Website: home-depot
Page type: account-dashboard
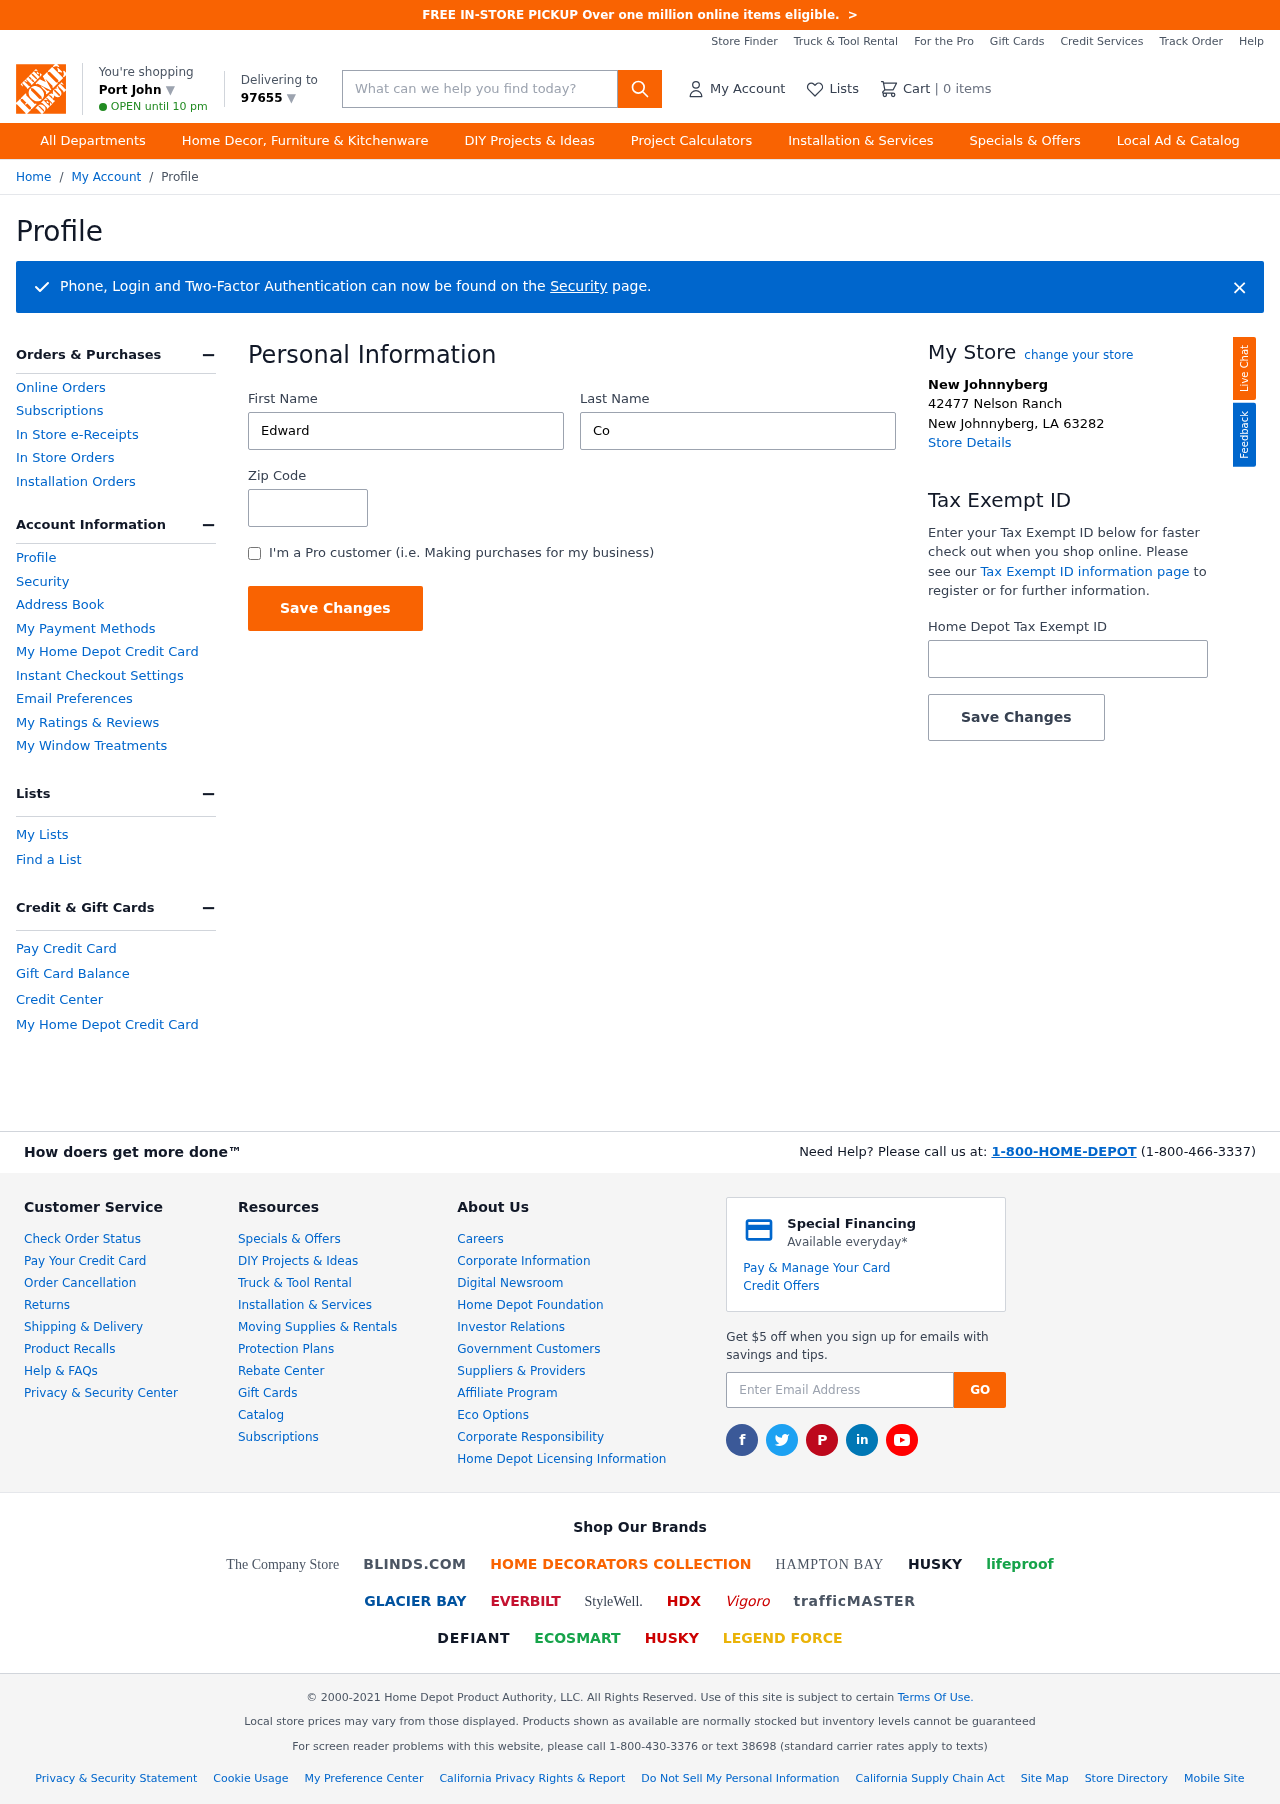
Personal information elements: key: PII_CITY
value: Port John ▼
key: PII_FIRSTNAME
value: Edward
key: PII_LASTNAME
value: Collins
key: PII_LOCATION1_CITY
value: New Johnnyberg
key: PII_LOCATION1_CITY_STATE_ZIP
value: New Johnnyberg, LA 63282
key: PII_LOCATION1_STREET
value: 42477 Nelson Ranch
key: PII_POSTCODE
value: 97655 ▼
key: PII_POSTCODE
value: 97655
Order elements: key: ORDER_NUM_ITEMS
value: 0
Search elements: key: HEADER_SEARCH
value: What can we help you find today?